Field crop: maize
Growth stage: 2
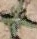
Species: atriplex